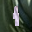
Label: 1